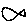
Label: fish